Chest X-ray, AP view. Patient: 58 years old, sex M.
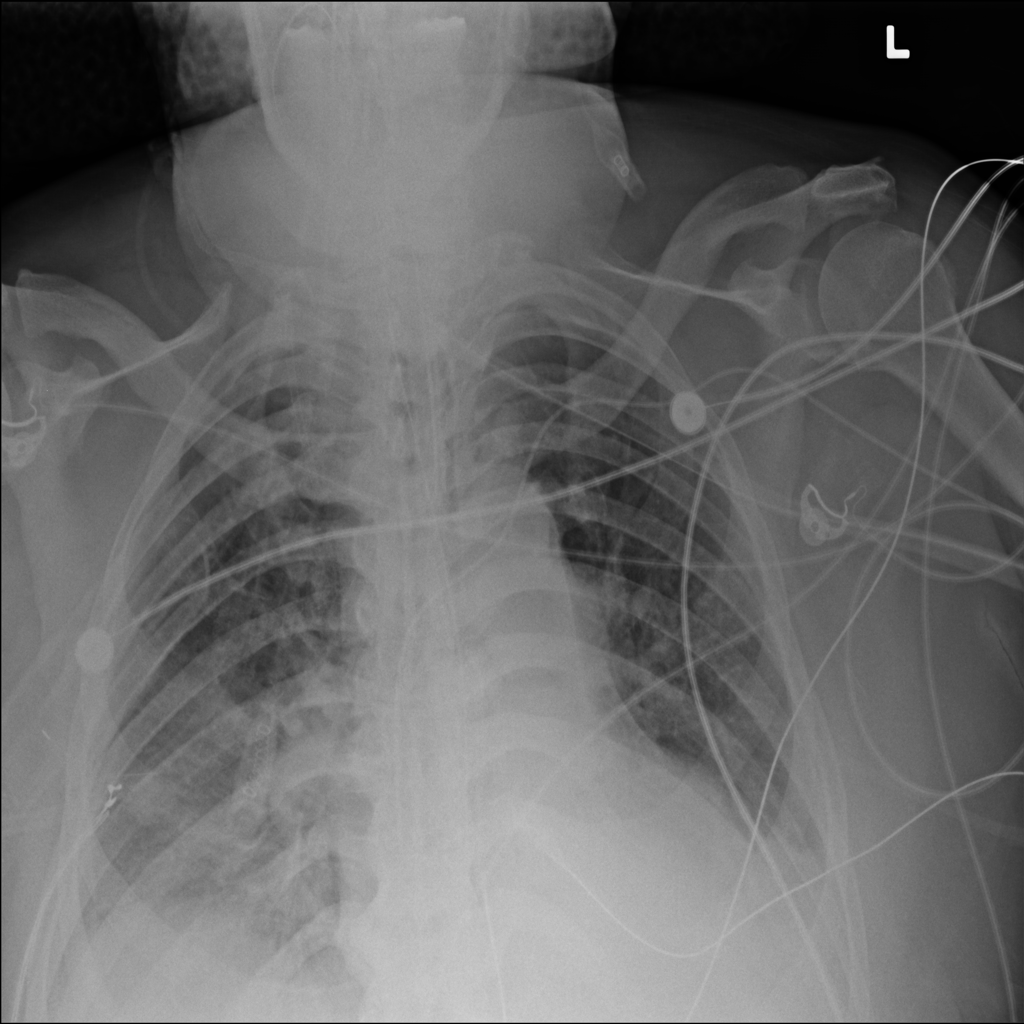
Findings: Effusion